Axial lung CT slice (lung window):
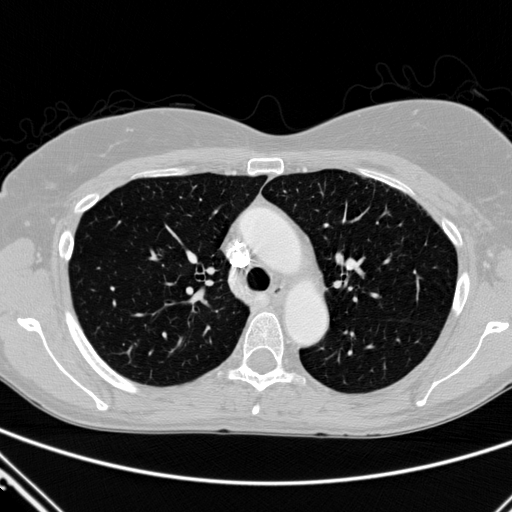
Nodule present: no